Interaction volume radius: 10 \u00c5
Interaction volume height: 10 \u00c5
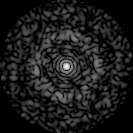
Disorder parameter: 0.7875